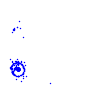
Particle: electron